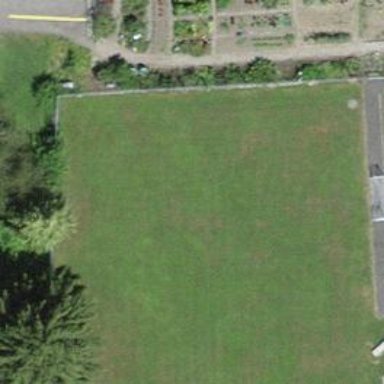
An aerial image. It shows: Soccer pitch with grass surface for leisure and sports.